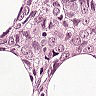
Metastatic tissue present: yes